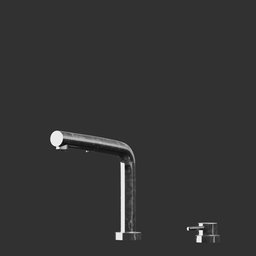
Label: appliances